Interaction volume radius: 10 \u00c5
Interaction volume height: 25 \u00c5
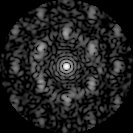
Disorder parameter: 0.6835